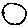
Label: circle